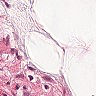
Metastatic tissue present: no